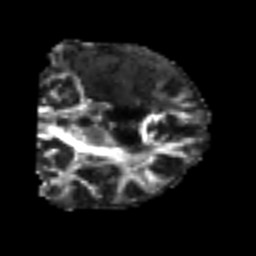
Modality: FA
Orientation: coronal
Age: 73
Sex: male
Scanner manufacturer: siemens
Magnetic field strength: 3 T
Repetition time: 4.999 s
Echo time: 0.07946 s